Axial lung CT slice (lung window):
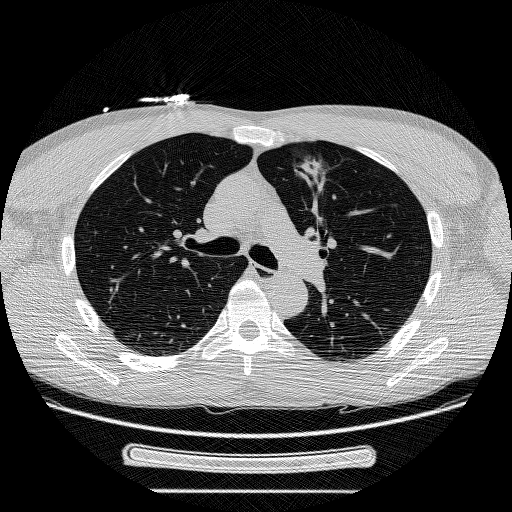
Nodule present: yes
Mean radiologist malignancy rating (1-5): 4.333